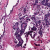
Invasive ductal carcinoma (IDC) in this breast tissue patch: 0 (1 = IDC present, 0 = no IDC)